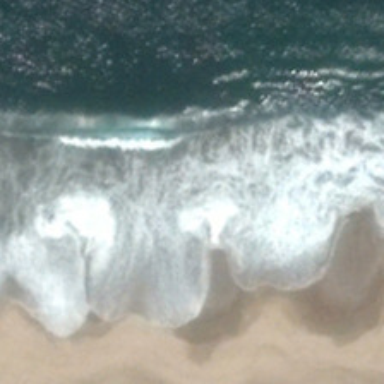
Many waves are between green ocean and yellow beach .